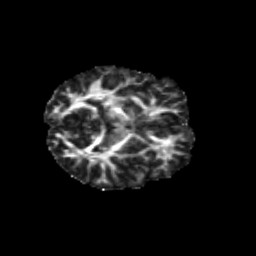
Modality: FA
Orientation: axial
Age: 11
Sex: female
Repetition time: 9.5 s
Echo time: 0.089 s